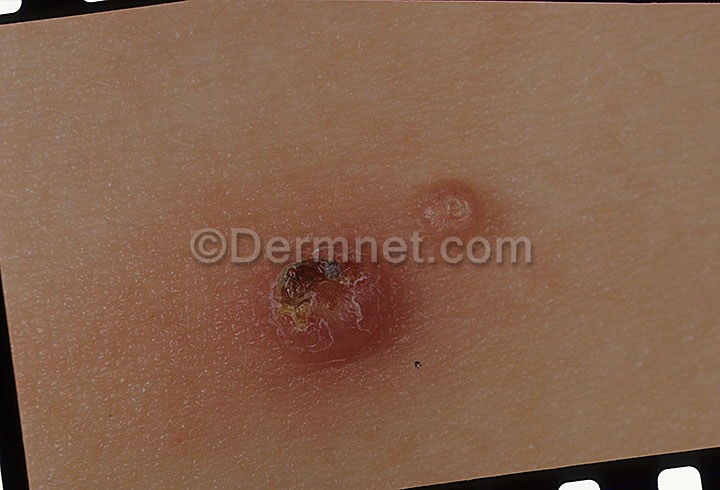
Disease: Herpes HPV and other STDs Photos